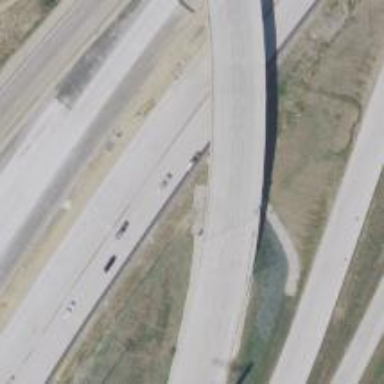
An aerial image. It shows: Motorway link bridge.